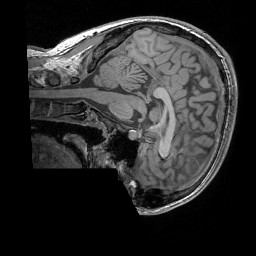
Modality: T1w
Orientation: sagittal
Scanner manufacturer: siemens
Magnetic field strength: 3 T
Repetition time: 1.83 s
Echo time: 0.00303 s